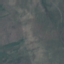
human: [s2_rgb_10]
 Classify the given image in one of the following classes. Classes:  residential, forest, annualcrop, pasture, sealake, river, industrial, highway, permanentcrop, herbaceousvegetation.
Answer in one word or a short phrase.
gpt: HerbaceousVegetation